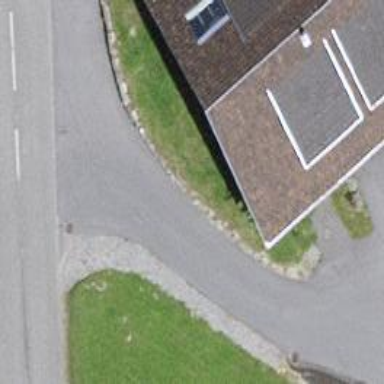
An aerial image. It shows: Driveway leading to service road.